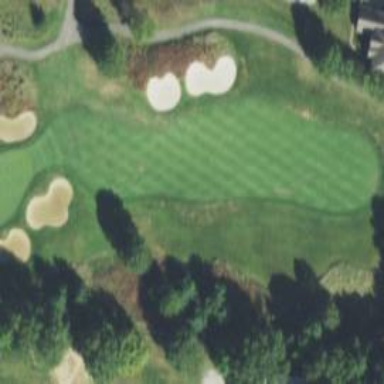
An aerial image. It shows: Grassy area designated as golf fairway.